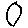
Label: circle